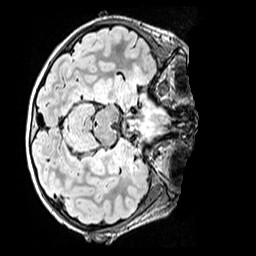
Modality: FLAIR
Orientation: axial
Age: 12
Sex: male
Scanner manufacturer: siemens
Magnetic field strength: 3 T
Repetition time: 5 s
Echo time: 0.388 s